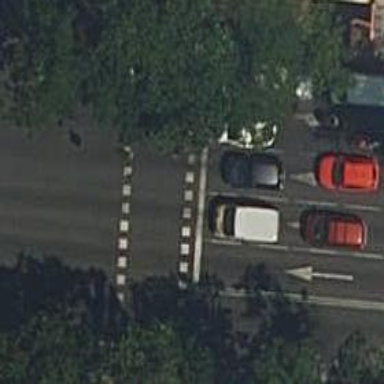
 there are traffic signals and zebra crossing."